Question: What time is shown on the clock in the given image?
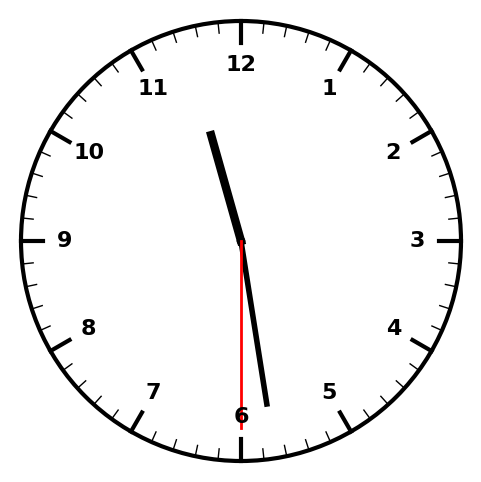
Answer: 11:28:30